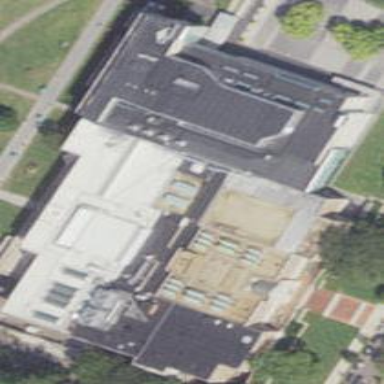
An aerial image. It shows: Museum building.